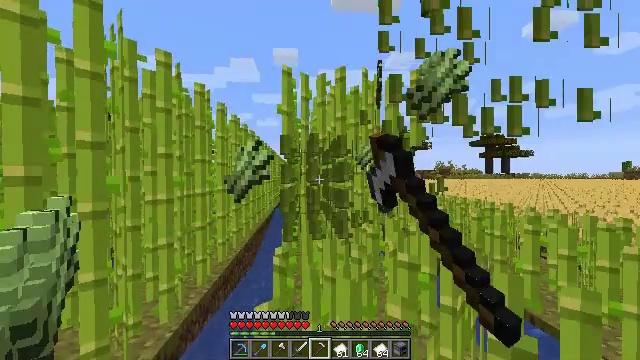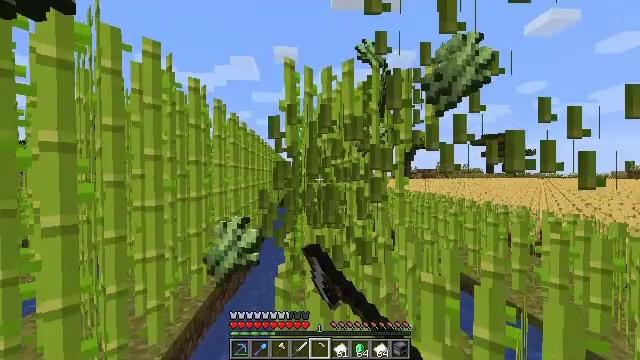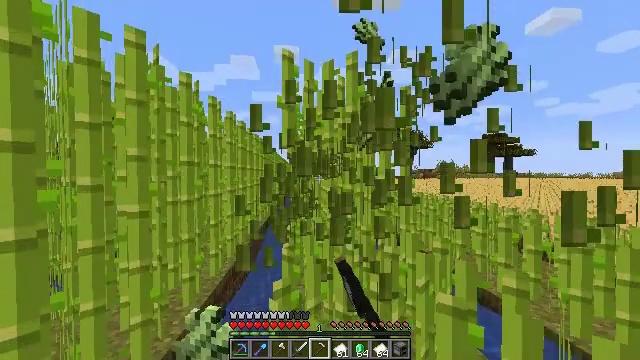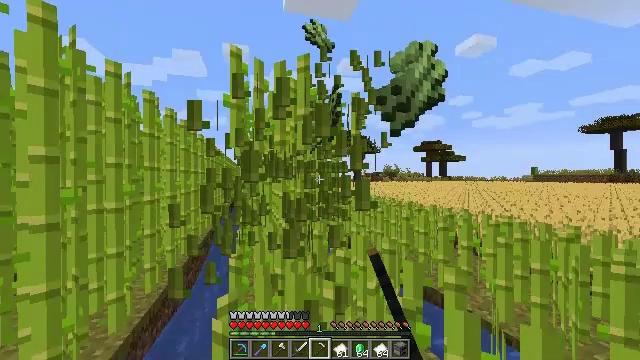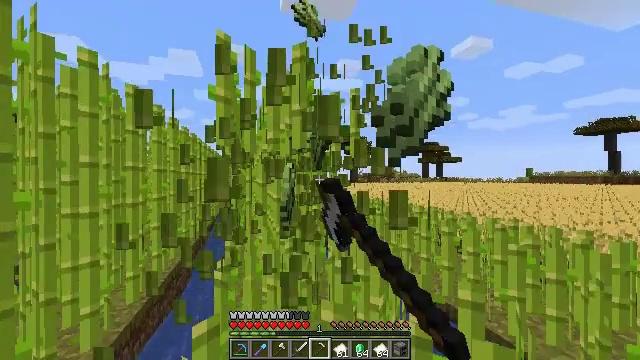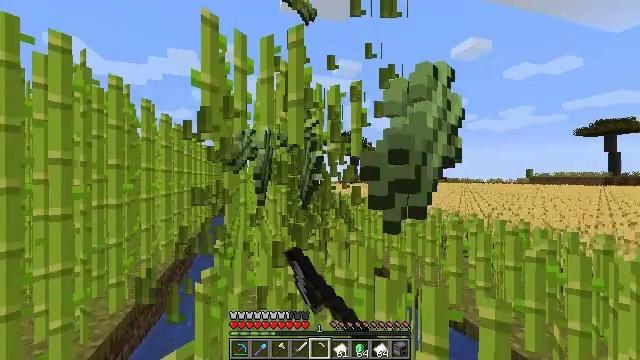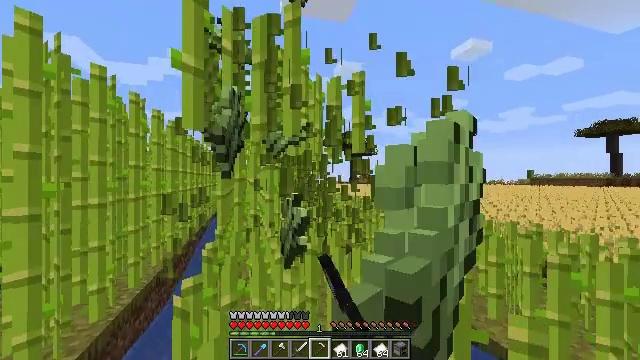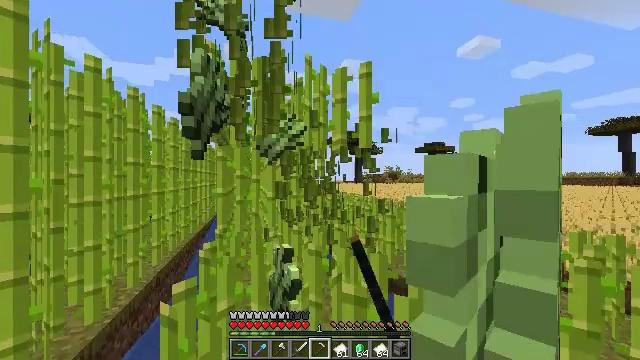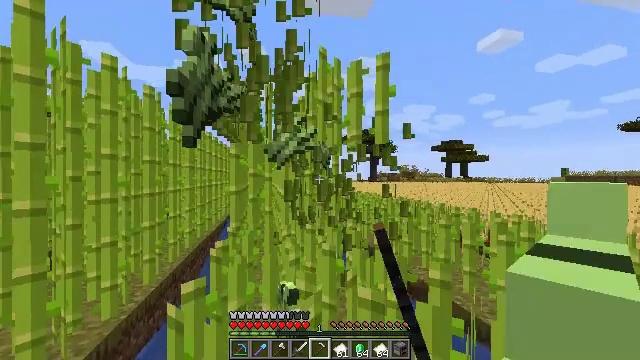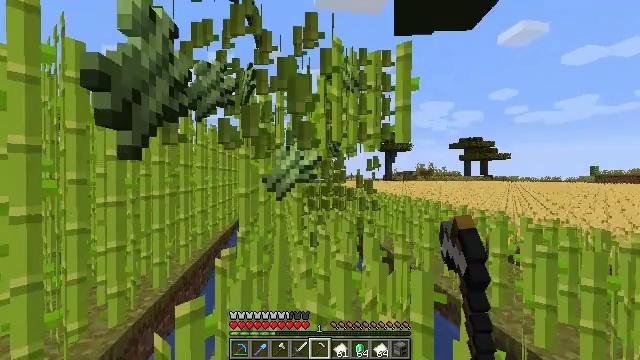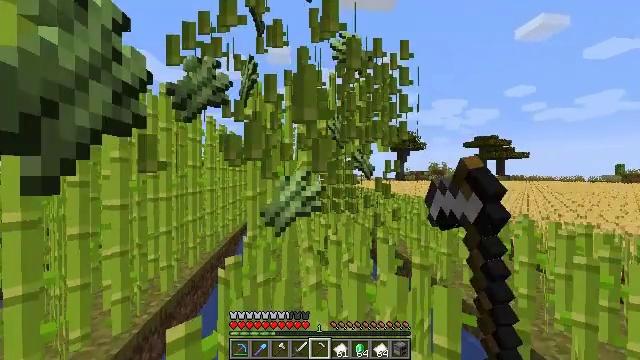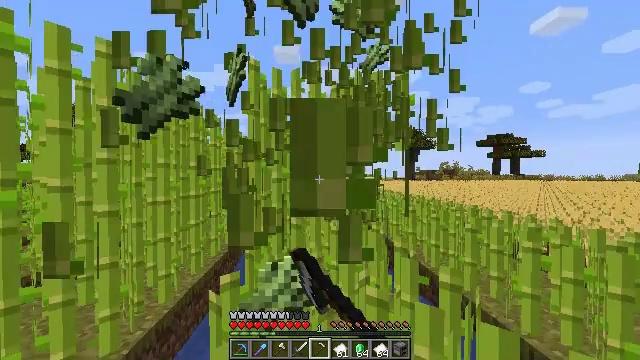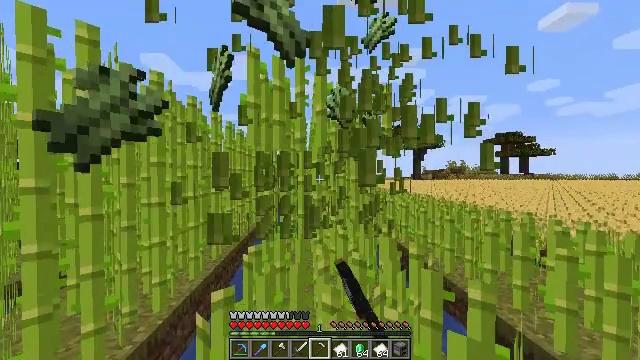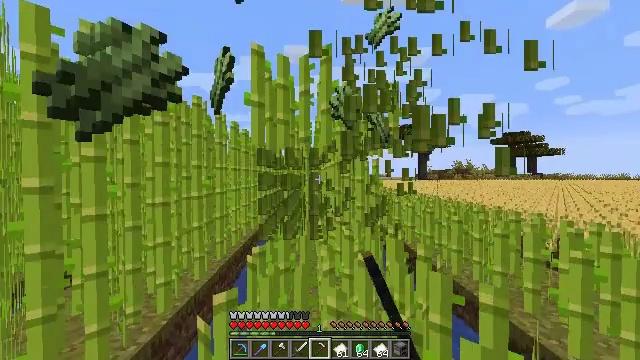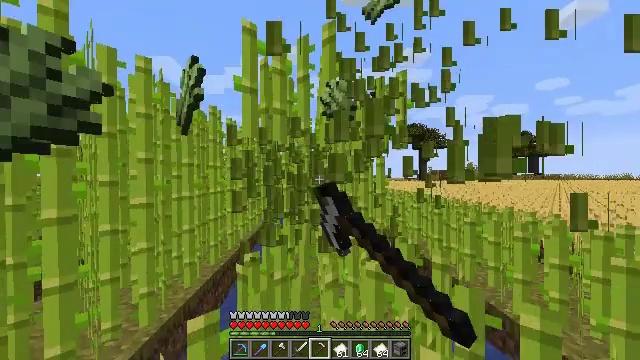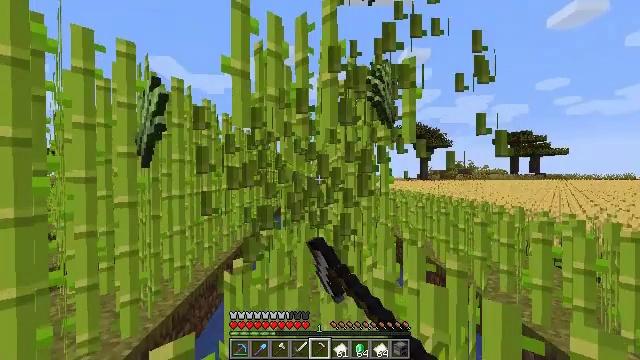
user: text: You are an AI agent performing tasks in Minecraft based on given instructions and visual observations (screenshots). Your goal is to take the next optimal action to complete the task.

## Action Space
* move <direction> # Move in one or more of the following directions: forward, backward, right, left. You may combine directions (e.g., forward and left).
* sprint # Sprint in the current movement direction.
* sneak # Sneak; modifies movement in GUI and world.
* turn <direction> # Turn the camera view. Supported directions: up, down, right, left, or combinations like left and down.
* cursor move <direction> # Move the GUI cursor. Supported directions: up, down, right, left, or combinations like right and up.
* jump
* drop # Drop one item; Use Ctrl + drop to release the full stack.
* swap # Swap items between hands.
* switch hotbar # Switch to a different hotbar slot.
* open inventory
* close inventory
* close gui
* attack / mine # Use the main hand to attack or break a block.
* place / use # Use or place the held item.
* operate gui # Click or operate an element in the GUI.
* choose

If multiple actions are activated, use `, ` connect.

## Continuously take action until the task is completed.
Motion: motion action
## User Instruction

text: Cut down the sugar cane stalks.
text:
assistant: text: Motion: move forward, attack / mine
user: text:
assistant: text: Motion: move forward, attack / mine
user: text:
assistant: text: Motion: move forward, turn right, attack / mine
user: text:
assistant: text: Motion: move forward, attack / mine
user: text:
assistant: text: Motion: move forward, attack / mine
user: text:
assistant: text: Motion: move forward, attack / mine
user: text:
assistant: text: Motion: move forward, turn left, attack / mine
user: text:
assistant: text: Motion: move forward, turn left, attack / mine
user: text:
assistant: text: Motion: move forward, turn left, attack / mine
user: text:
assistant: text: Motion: move forward, turn left, attack / mine
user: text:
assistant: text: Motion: move forward, turn left, attack / mine
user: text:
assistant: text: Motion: move forward, turn left, attack / mine
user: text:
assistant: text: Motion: move forward, turn left, attack / mine
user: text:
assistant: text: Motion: move forward, attack / mine
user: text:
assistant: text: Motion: move forward, attack / mine
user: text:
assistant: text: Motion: move forward, turn right, attack / mine
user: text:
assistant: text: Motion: move forward, turn right, attack / mine
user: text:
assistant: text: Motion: move forward, attack / mine
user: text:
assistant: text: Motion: move forward, attack / mine
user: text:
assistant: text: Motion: move forward, turn left, attack / mine
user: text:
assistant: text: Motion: move forward, turn left, attack / mine
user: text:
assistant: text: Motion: move forward, attack / mine
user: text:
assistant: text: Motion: move forward, turn left, attack / mine
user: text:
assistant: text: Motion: move forward, turn left, attack / mine
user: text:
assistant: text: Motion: move forward, turn left, attack / mine
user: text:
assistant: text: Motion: move forward, turn left, attack / mine
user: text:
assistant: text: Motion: move forward, attack / mine
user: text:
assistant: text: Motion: move forward, attack / mine
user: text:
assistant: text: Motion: move forward, attack / mine
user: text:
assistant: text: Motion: move forward, turn right, attack / mine